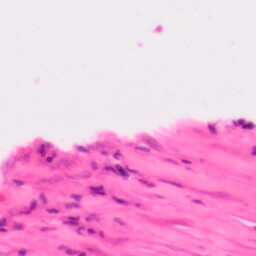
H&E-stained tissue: Colon